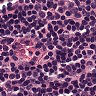
Metastatic tissue present: no